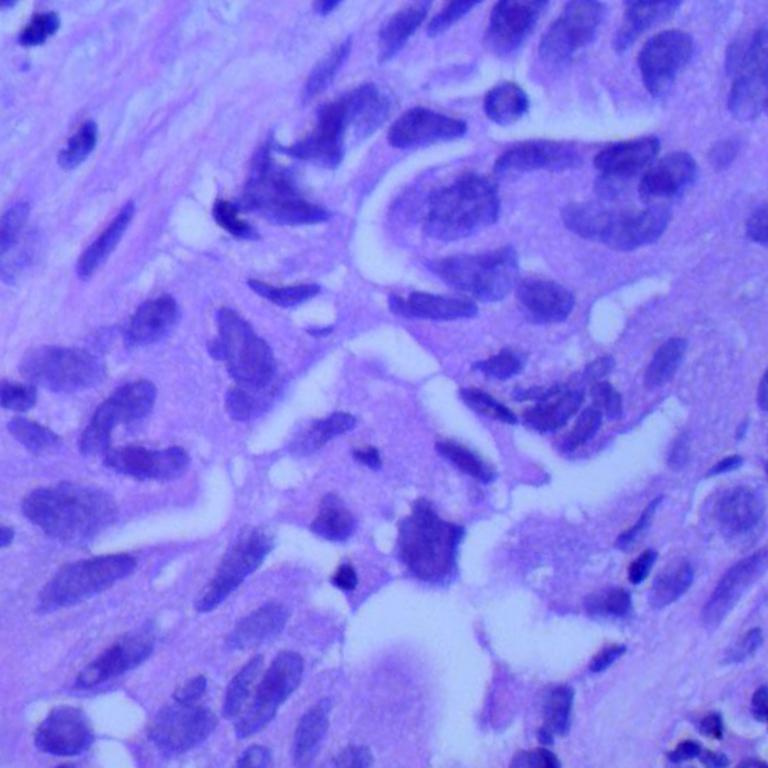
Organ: lung
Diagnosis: adenocarcinomas